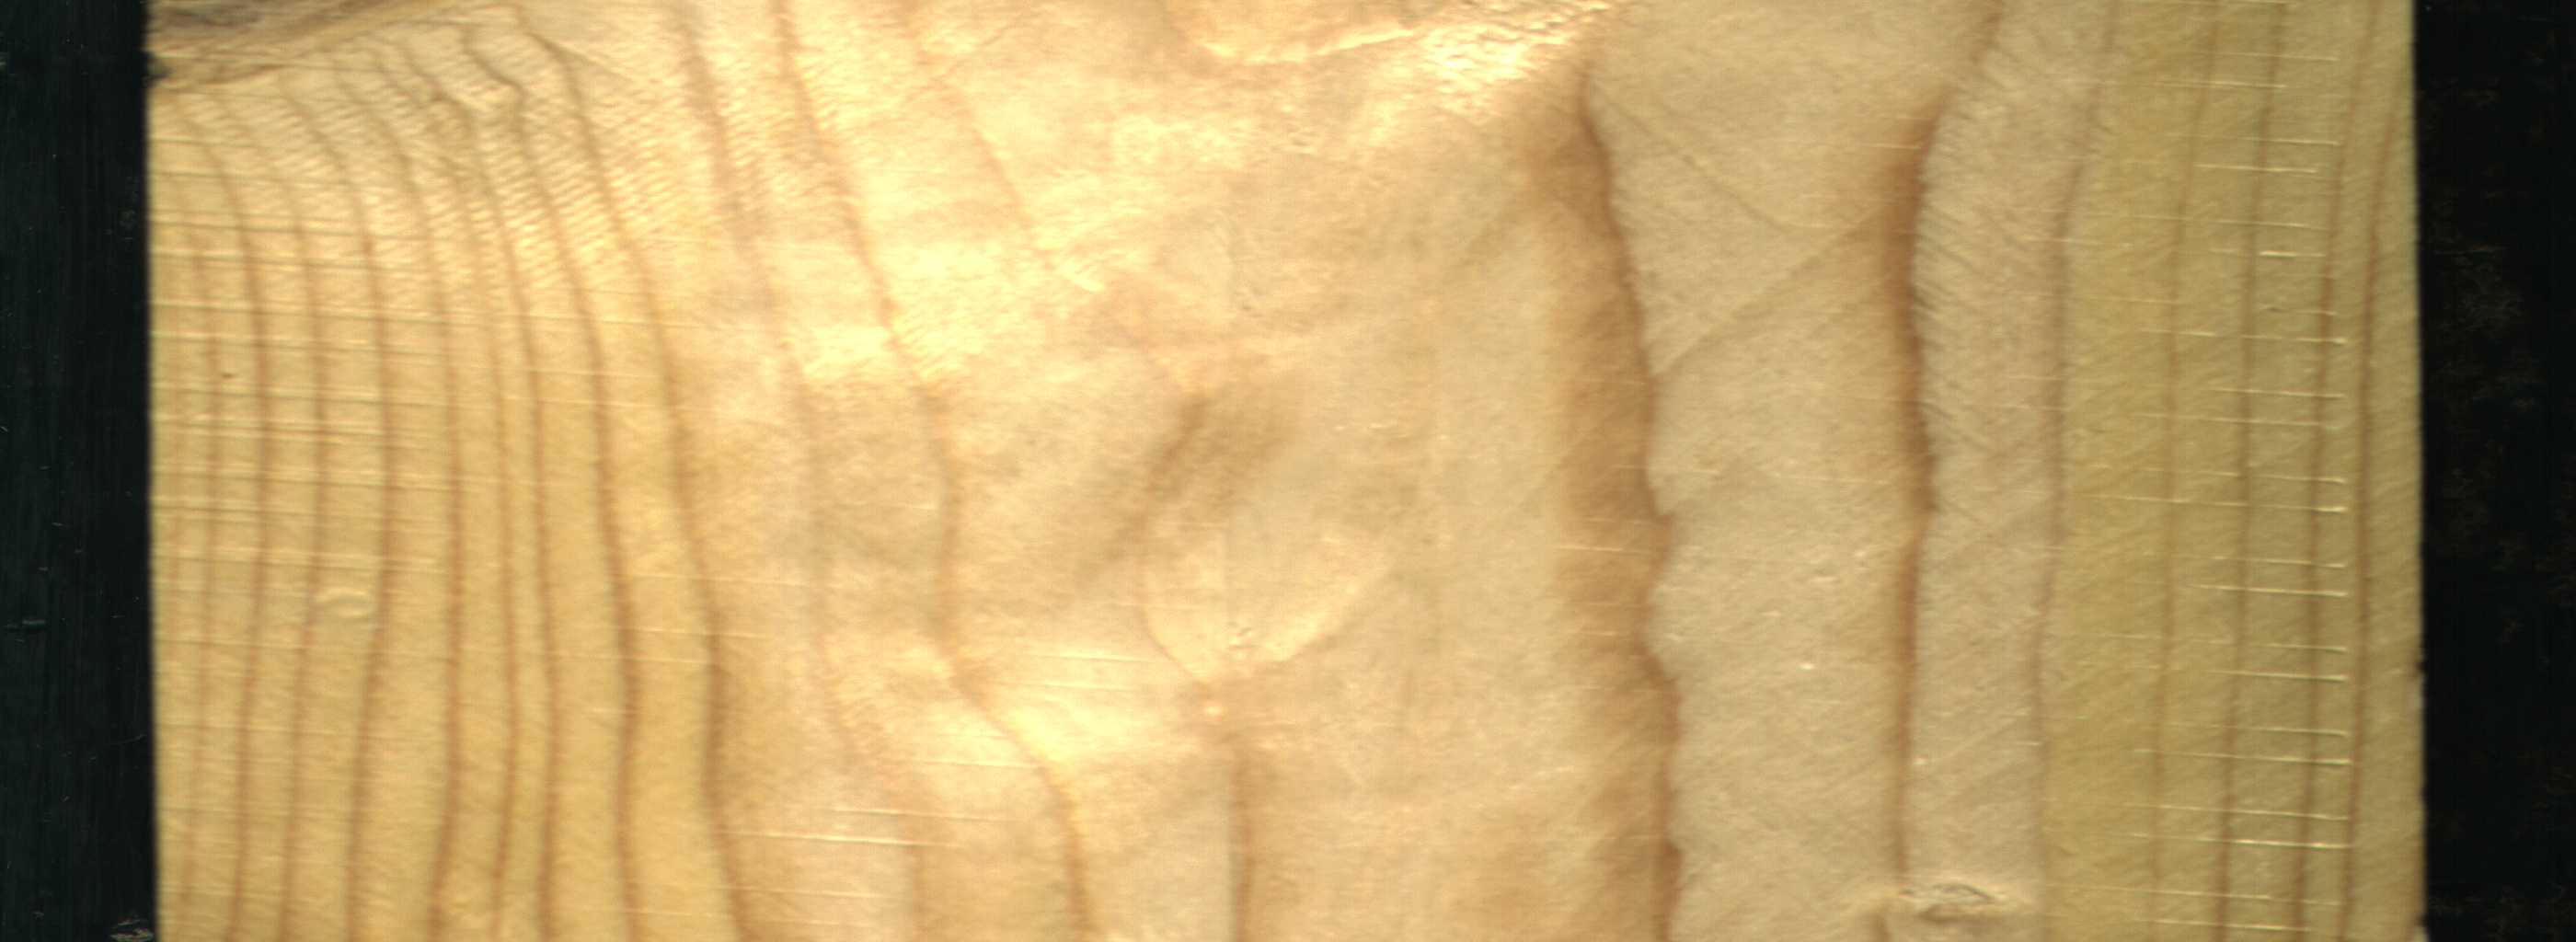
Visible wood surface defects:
Live_Knot